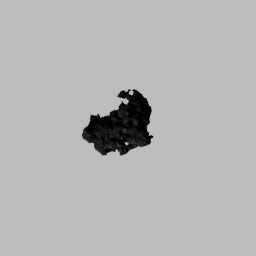
Label: architecture